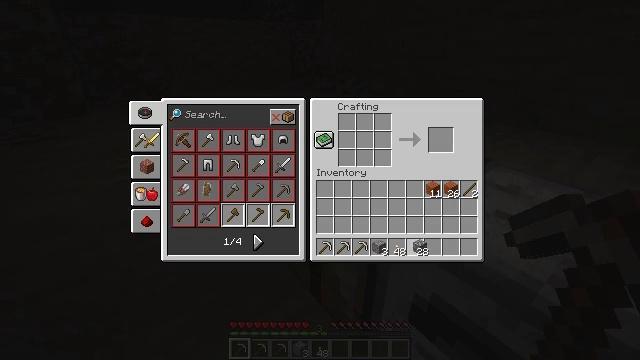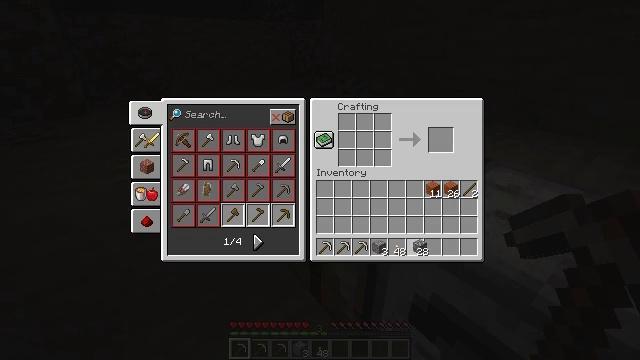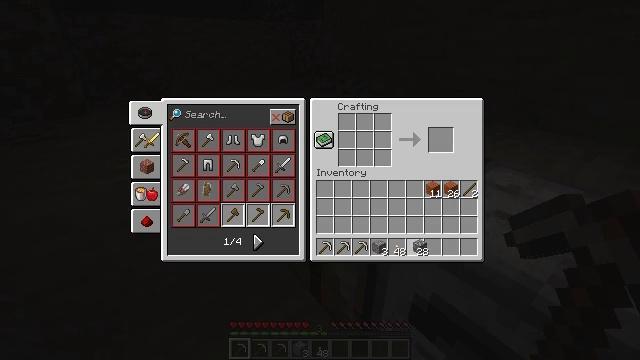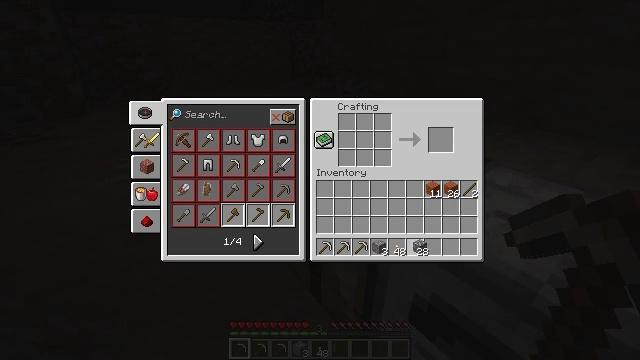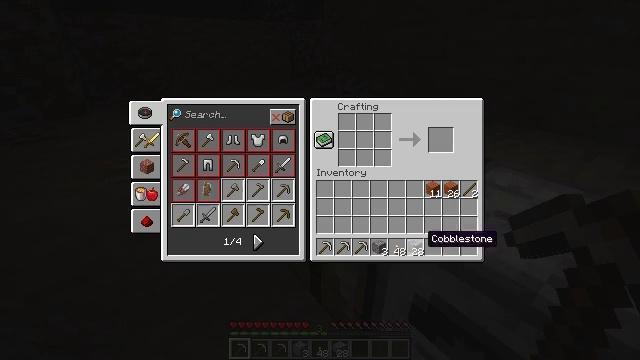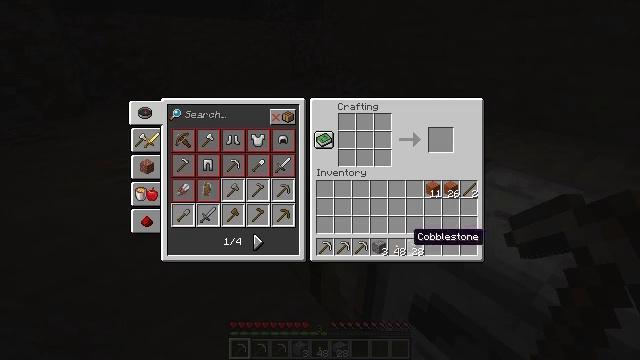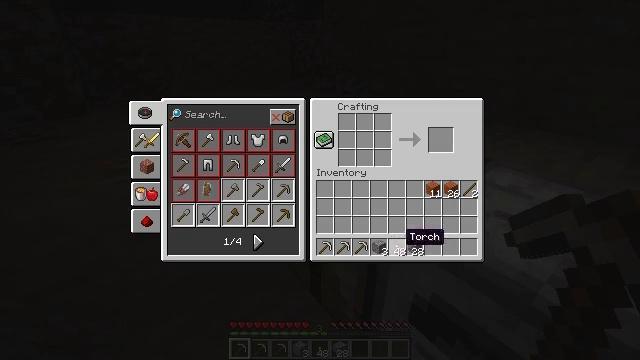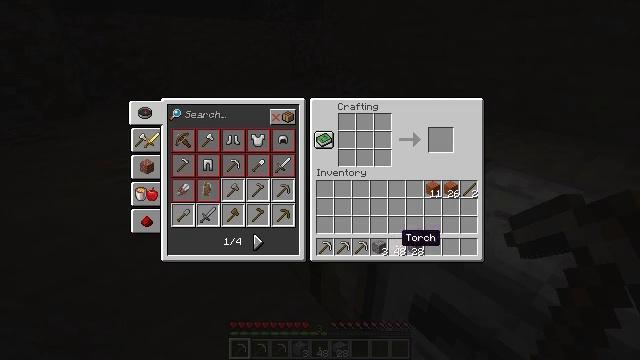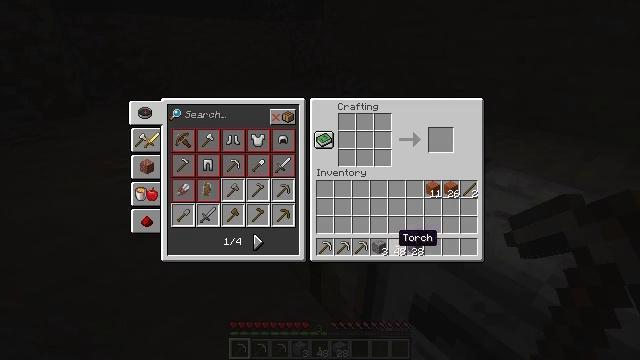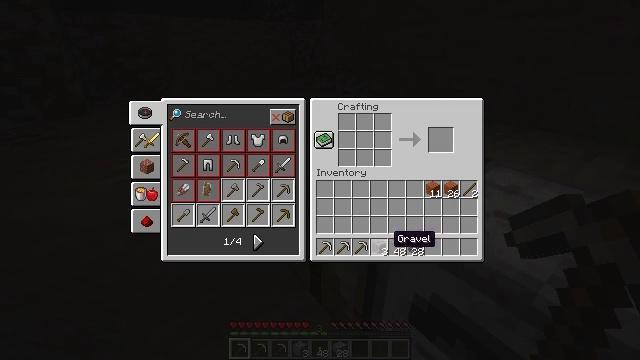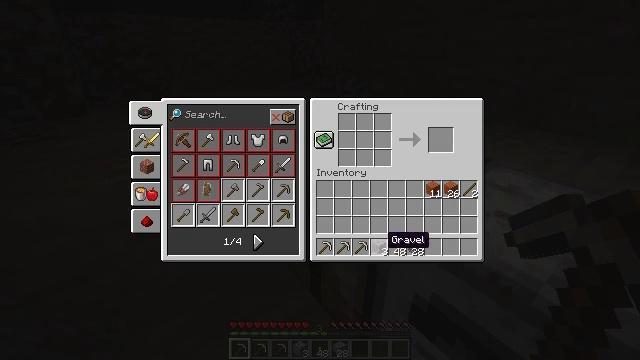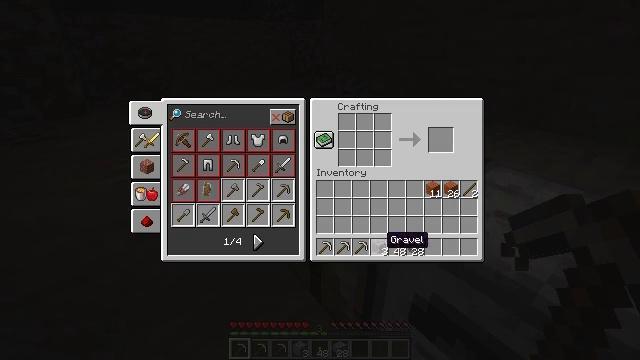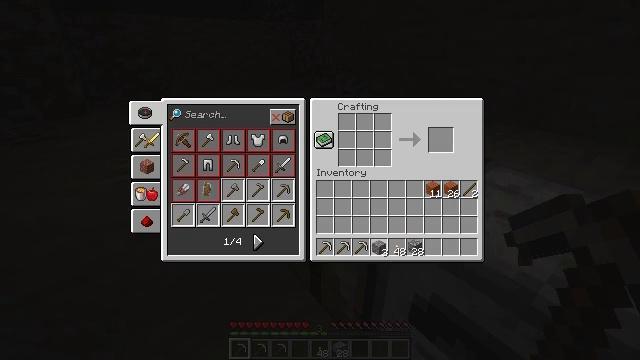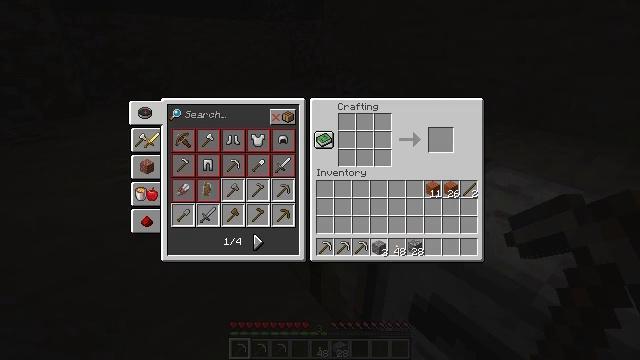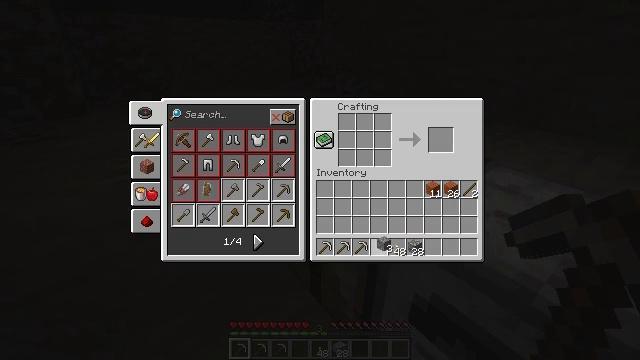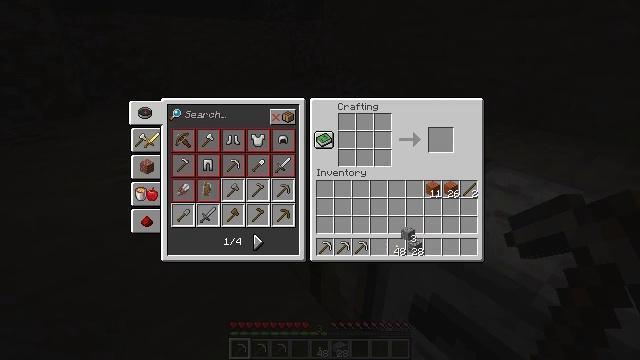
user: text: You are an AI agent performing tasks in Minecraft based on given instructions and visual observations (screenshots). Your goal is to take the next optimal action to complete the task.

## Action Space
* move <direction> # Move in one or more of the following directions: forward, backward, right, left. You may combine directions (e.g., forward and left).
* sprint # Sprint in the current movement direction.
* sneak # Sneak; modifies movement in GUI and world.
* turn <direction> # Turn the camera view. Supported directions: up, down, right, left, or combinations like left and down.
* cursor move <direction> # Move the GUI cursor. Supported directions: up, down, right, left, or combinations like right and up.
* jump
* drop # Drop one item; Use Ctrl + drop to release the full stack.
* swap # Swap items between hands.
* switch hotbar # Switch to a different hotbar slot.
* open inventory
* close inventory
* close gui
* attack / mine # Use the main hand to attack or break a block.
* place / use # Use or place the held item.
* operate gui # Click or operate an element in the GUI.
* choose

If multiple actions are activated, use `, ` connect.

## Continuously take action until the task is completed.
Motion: motion action
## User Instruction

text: Remove gravel from the inventory.
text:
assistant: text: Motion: operate gui
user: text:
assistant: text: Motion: operate gui
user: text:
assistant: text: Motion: operate gui
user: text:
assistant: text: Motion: no_op
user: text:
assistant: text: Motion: cursor move left
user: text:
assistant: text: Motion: cursor move left
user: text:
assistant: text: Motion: no_op
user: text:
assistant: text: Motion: no_op
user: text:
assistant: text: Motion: no_op
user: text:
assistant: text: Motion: no_op
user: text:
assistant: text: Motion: no_op
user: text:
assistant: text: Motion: operate gui
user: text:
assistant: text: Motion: operate gui
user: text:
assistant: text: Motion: operate gui
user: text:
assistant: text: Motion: cursor move right and up
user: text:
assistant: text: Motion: cursor move right and up
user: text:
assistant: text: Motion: no_op
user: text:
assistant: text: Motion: no_op
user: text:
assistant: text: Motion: operate gui
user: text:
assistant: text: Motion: operate gui
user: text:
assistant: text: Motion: no_op
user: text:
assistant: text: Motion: no_op
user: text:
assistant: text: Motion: no_op
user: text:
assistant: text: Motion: no_op
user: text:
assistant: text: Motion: close gui
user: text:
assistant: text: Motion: no_op
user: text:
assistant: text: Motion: no_op
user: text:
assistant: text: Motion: no_op
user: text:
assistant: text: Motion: turn right and down
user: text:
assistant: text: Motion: turn right and down